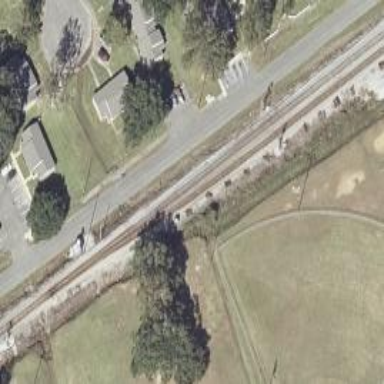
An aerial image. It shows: Railway siding with rails.